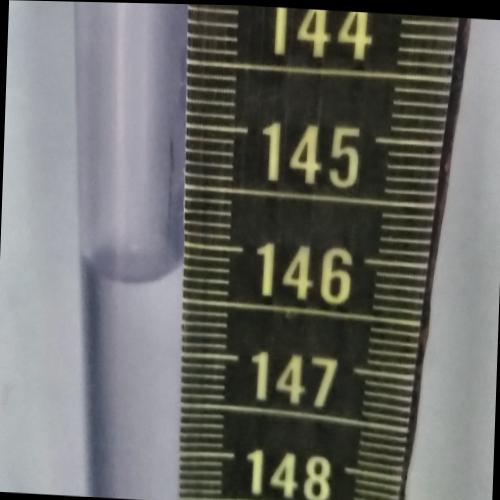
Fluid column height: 146.3 cm